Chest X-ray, AP view. Patient: 32 years old, sex F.
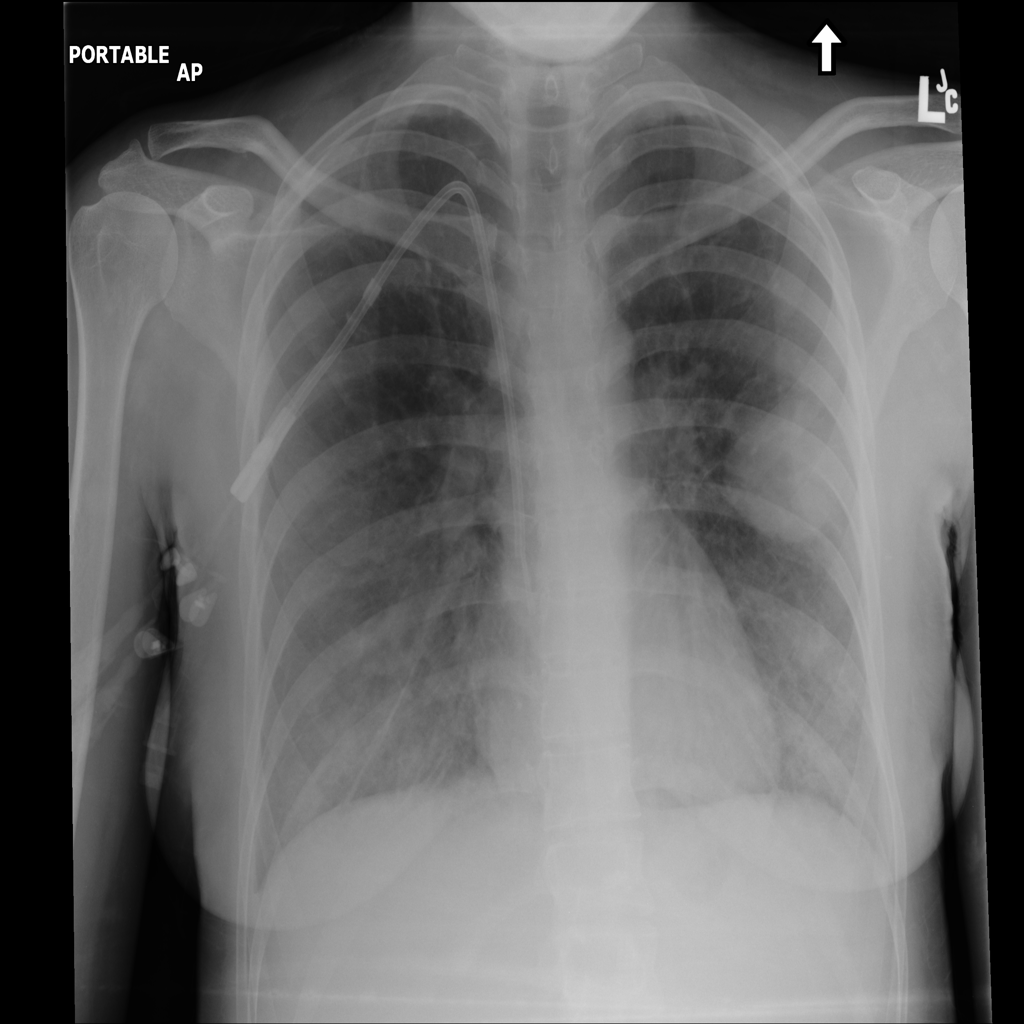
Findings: No Finding